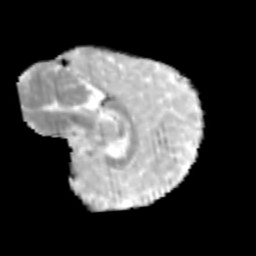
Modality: MD
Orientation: sagittal
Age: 9
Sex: male
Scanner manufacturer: siemens
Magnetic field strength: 3 T
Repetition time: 3.8 s
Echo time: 0.07 s